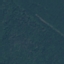
Label: Forest